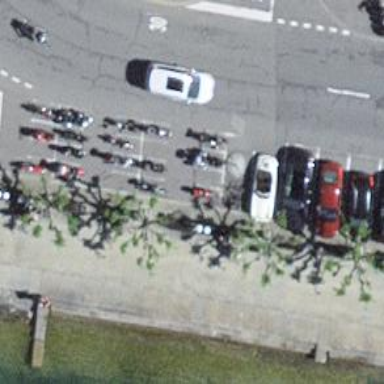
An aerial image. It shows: Motorcycle parking area.